Aerial crown-view tile of a tropical tree (Barro Colorado Island, Panama), acquired 20241112:
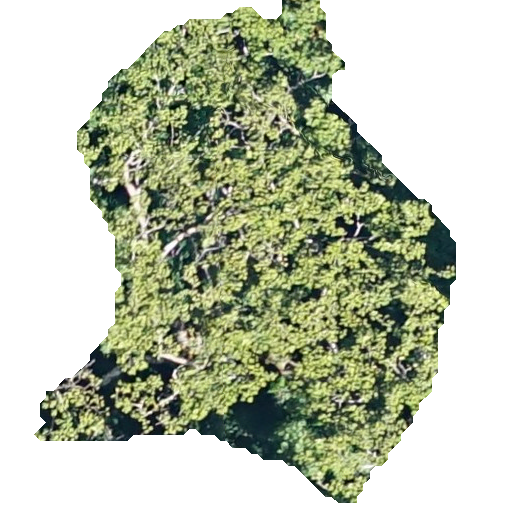
Species: Sterculia apetala
GBIF accepted scientific name: Sterculia apetala
Crown area: 206.231 m²